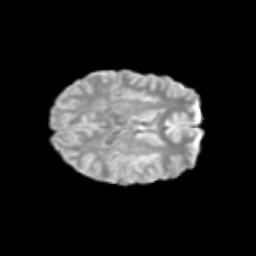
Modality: T2w
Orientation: axial
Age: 13
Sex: female
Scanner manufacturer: siemens
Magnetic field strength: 3 T
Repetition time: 3.8 s
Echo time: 0.07 s